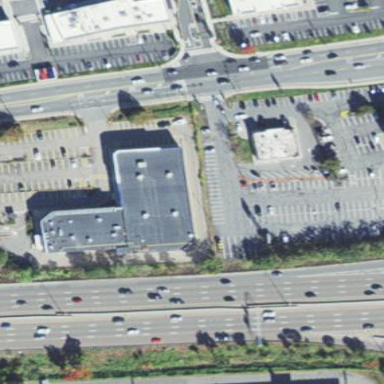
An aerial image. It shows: Retail building.